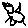
Label: bird